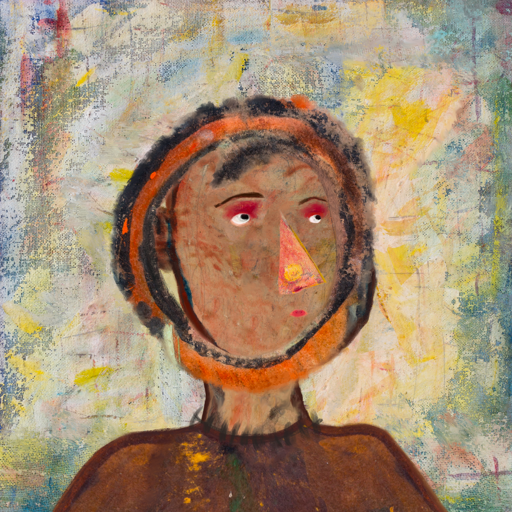
Background: Irani, Head And Neck Side: Orphan, Face Side: Irani, Bust: Comrade, Hair Side: Childish, Head Accessory: Blank, Second Necklace: Blank, Necklace: In_The_Sun, Baby: Blank